Interaction volume radius: 10 \u00c5
Interaction volume height: 20 \u00c5
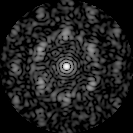
Disorder parameter: 0.6816